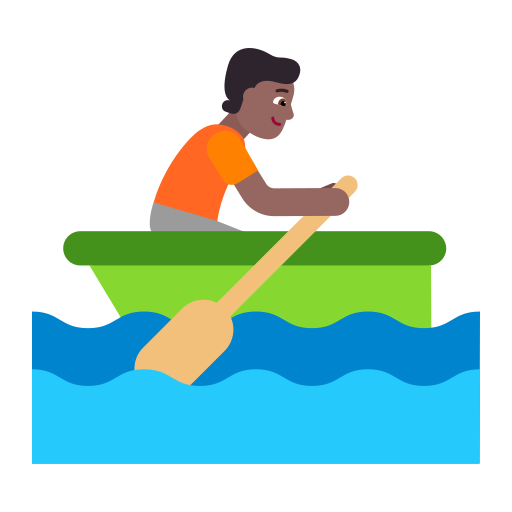
person rowing boat flat  dark